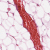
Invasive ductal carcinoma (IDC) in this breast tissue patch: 0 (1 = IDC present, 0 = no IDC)